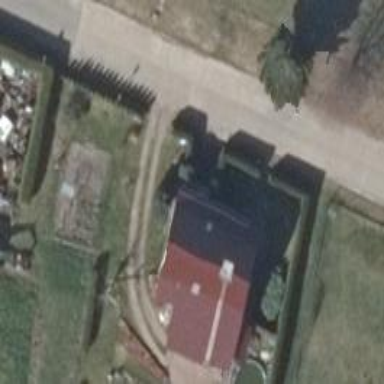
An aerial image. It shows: Flat-roofed house.